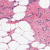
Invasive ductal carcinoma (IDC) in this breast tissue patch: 0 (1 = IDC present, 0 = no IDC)